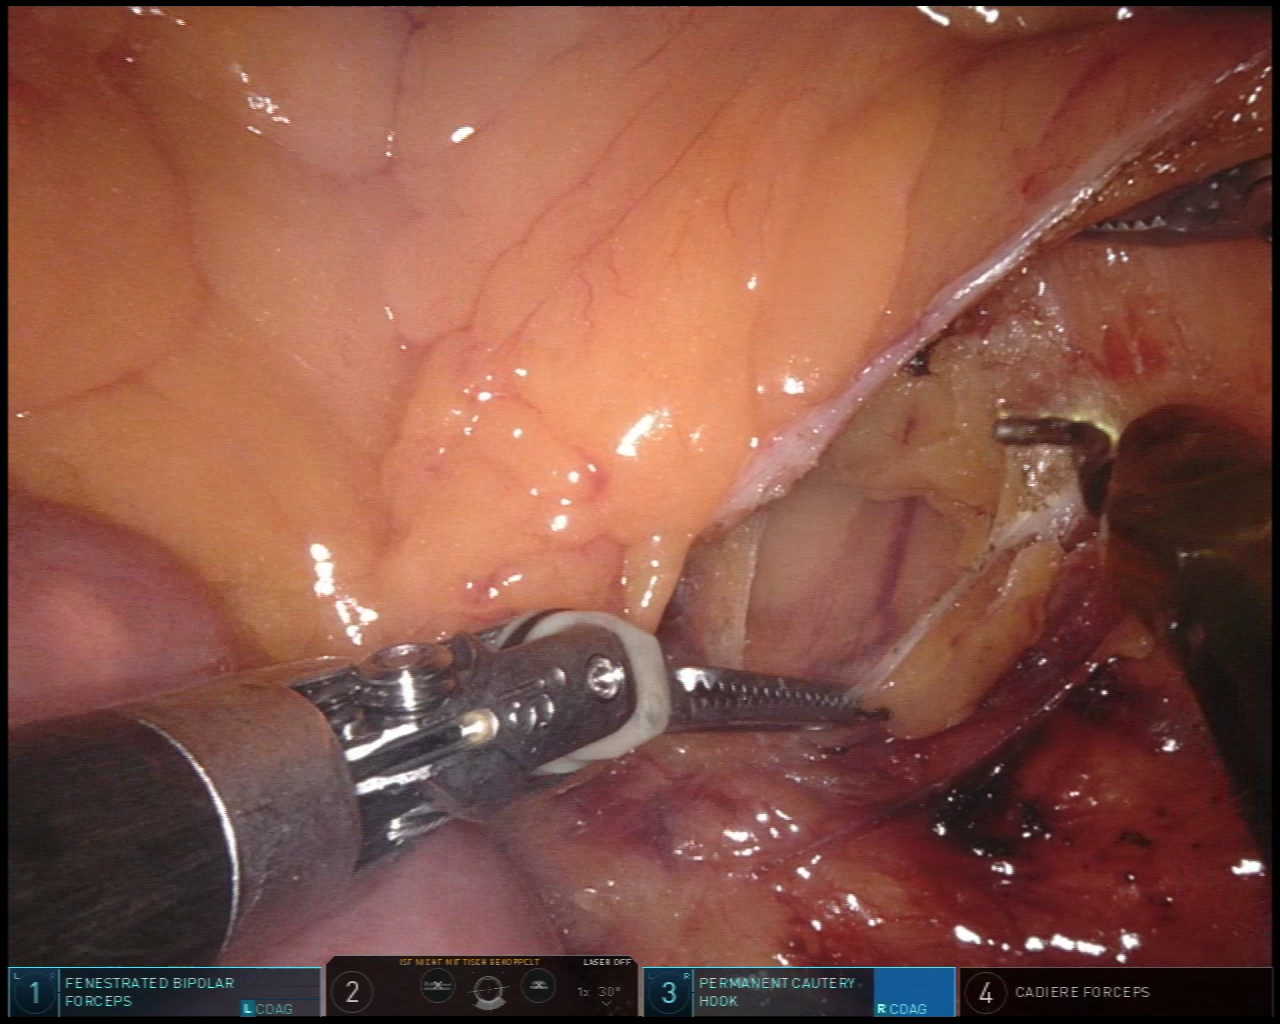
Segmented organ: small_intestine
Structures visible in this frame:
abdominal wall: no
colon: no
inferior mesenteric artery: no
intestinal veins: no
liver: no
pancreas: no
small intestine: yes
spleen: no
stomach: no
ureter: no
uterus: no
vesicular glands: no